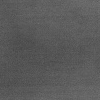
Atmospheric dust classification: dusty